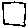
Label: square